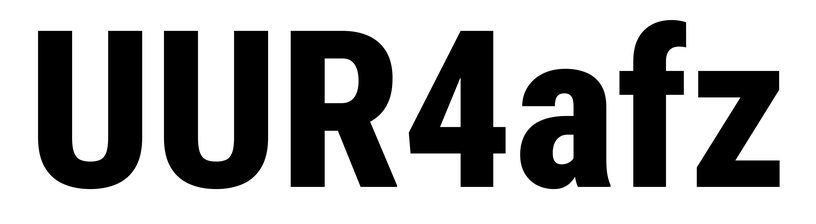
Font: Roboto_Condensed_ExtraBold